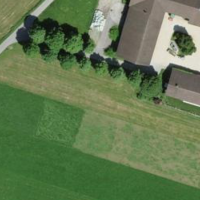
EUNIS habitat code: 25
Species observed at this site:
Trifolium repens